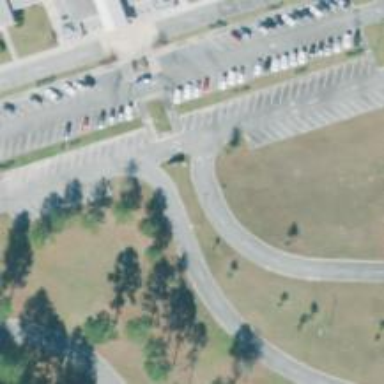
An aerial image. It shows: Parking space.